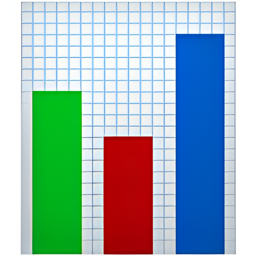
Name: bar chart
Emoji: 📊
Group: Objects
Sub-group: office